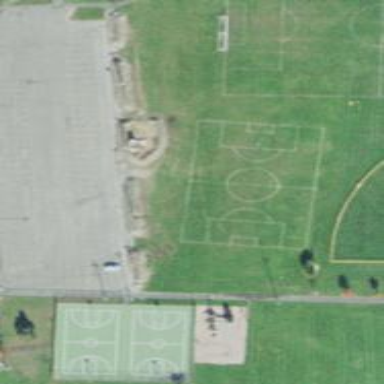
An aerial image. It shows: Soccer pitch for outdoor sports and leisure activities.